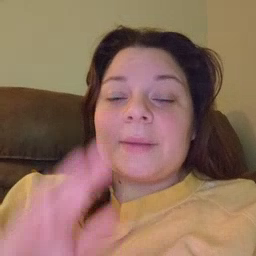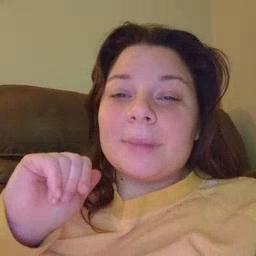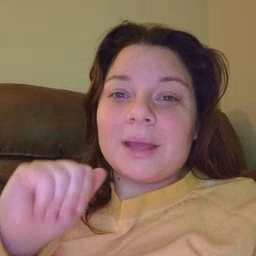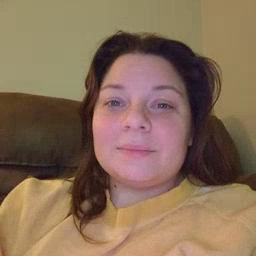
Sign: bye